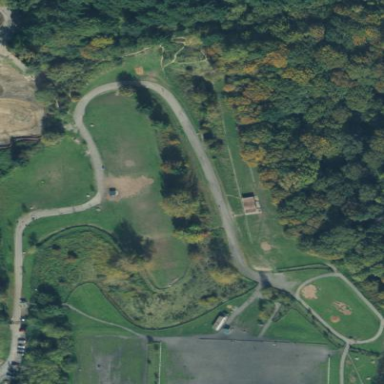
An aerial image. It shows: Dog park for leisure land.